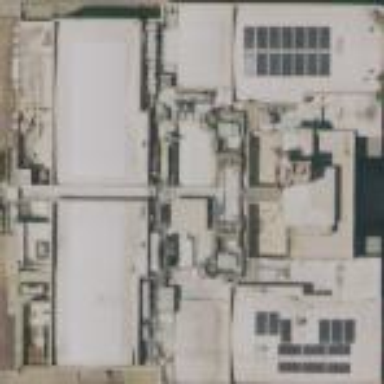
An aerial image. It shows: Industrial building.